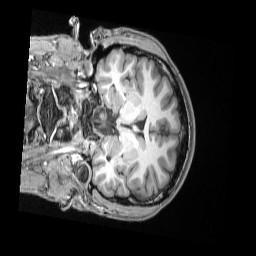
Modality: T1w
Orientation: coronal
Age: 21
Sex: male
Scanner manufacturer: siemens
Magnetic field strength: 3 T
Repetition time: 2 s
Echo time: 0.00339 s